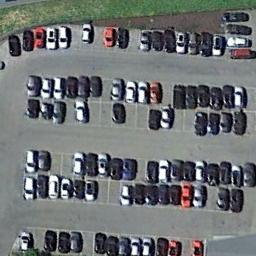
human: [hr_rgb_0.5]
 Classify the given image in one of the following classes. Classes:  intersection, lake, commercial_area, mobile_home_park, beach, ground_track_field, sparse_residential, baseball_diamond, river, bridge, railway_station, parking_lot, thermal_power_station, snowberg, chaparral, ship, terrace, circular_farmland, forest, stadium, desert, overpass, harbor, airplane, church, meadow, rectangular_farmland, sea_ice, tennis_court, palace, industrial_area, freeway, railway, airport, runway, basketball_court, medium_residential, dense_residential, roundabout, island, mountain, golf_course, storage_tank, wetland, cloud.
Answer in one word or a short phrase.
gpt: parking_lot